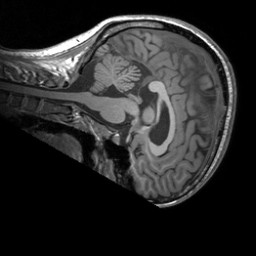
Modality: T1w
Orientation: sagittal
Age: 25
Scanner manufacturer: siemens
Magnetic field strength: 3 T
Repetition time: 1.9 s
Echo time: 0.00252 s